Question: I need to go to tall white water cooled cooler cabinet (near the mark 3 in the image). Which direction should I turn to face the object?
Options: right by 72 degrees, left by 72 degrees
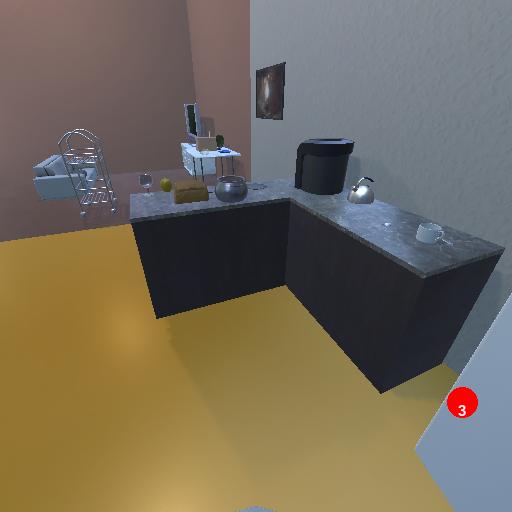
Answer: right by 72 degrees